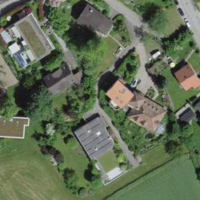
EUNIS habitat code: 55
Species observed at this site:
Veronica serpyllifolia